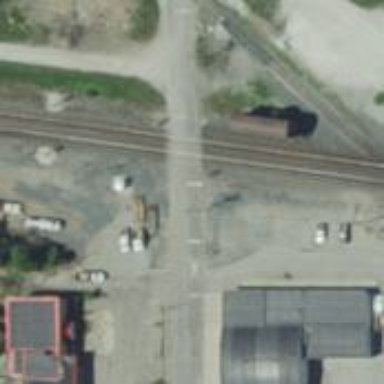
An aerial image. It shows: Railway level crossing.